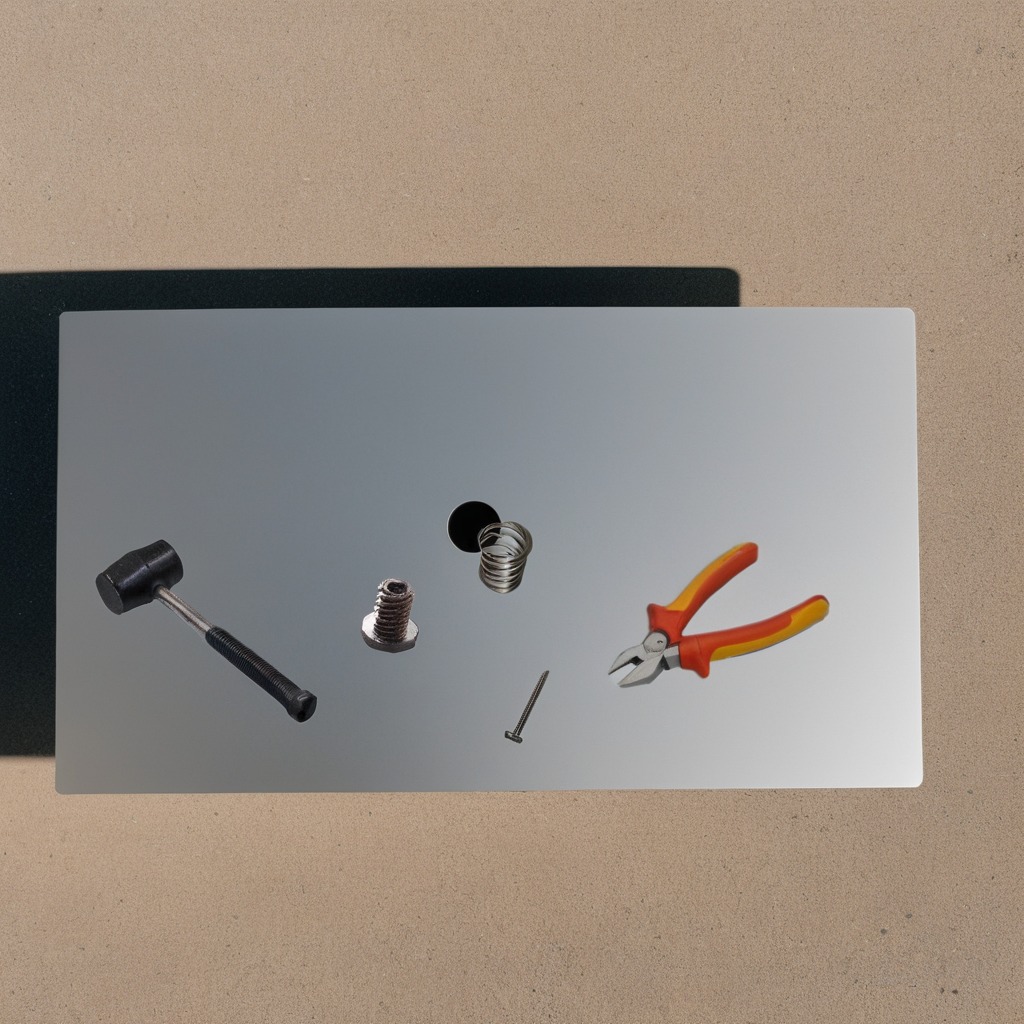
A hammer, an iron nail, a metal machine screw, a coiled metal spring, and pliers are lying on the utility table in a temporary outdoor tool station.